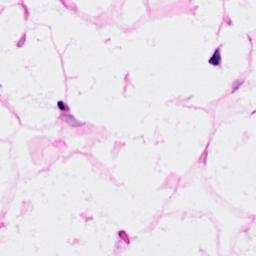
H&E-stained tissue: Breast